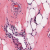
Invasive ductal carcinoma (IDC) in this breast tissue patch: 0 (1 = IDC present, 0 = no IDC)